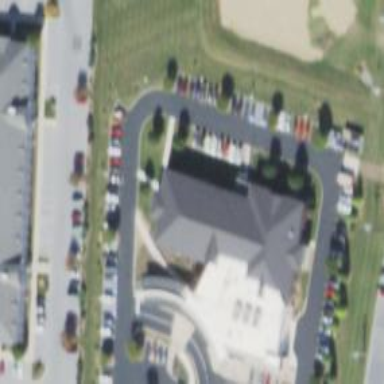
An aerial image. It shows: Clinic.